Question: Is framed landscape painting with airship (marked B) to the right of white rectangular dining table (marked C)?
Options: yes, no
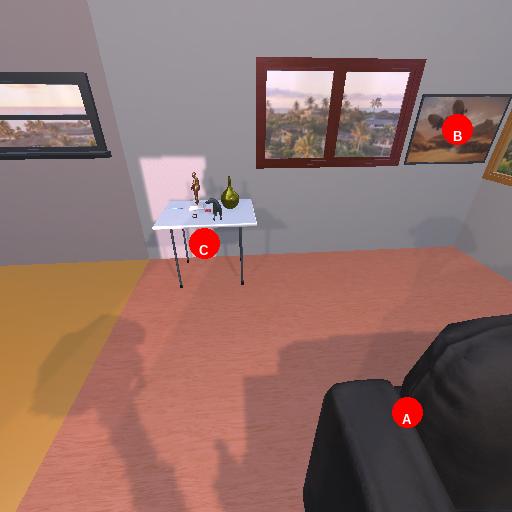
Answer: yes